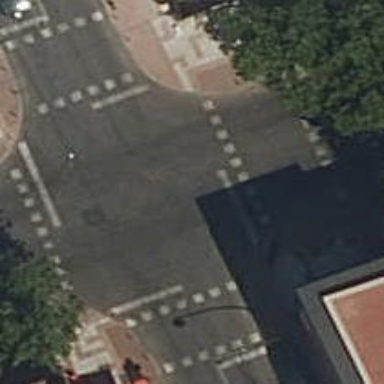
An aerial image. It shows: Road with traffic signals.